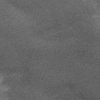
Atmospheric dust classification: not_dusty